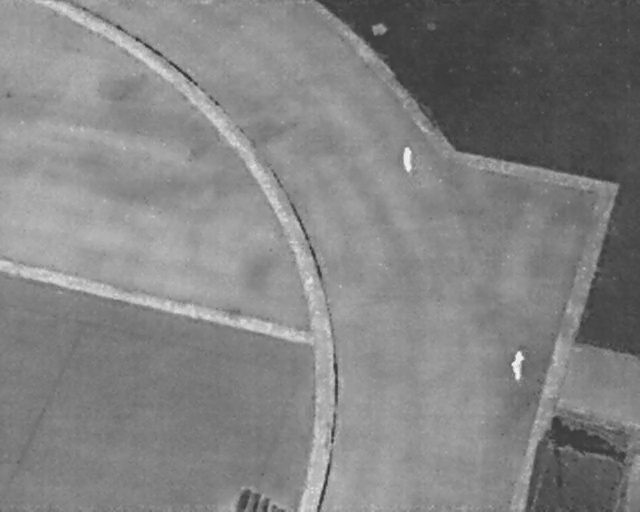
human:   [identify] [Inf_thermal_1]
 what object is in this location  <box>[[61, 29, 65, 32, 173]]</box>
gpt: <ref>1 large person at the center</ref>

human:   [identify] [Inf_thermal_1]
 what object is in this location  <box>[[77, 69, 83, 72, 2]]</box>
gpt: <ref>1 large person at the bottom right</ref>